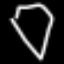
Label: diamond